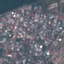
Land use / land cover: Residential